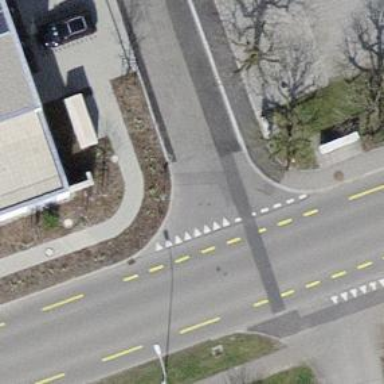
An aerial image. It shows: Road with "give way" sign.